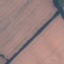
Label: AnnualCrop